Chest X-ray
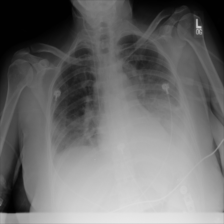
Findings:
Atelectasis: negative
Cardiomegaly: negative
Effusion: positive
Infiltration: negative
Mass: negative
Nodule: negative
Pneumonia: negative
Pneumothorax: negative
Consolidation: positive
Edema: negative
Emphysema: negative
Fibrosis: negative
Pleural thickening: negative
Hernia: negative